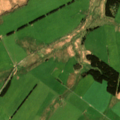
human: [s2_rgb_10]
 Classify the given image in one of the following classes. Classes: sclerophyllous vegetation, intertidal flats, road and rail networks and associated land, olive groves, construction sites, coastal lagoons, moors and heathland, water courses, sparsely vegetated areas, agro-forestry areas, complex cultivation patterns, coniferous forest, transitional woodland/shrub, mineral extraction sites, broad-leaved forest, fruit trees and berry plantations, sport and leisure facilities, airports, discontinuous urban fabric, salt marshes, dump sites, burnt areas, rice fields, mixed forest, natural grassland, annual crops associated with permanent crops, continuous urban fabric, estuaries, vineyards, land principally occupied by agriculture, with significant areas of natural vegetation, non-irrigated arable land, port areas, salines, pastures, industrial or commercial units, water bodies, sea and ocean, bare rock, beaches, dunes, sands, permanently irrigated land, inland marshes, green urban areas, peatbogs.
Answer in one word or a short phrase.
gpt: pastures, coniferous forest, peatbogs